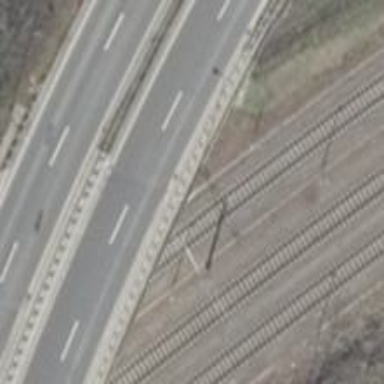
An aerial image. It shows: Rail yard with electrified contact lines for the trains.